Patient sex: F
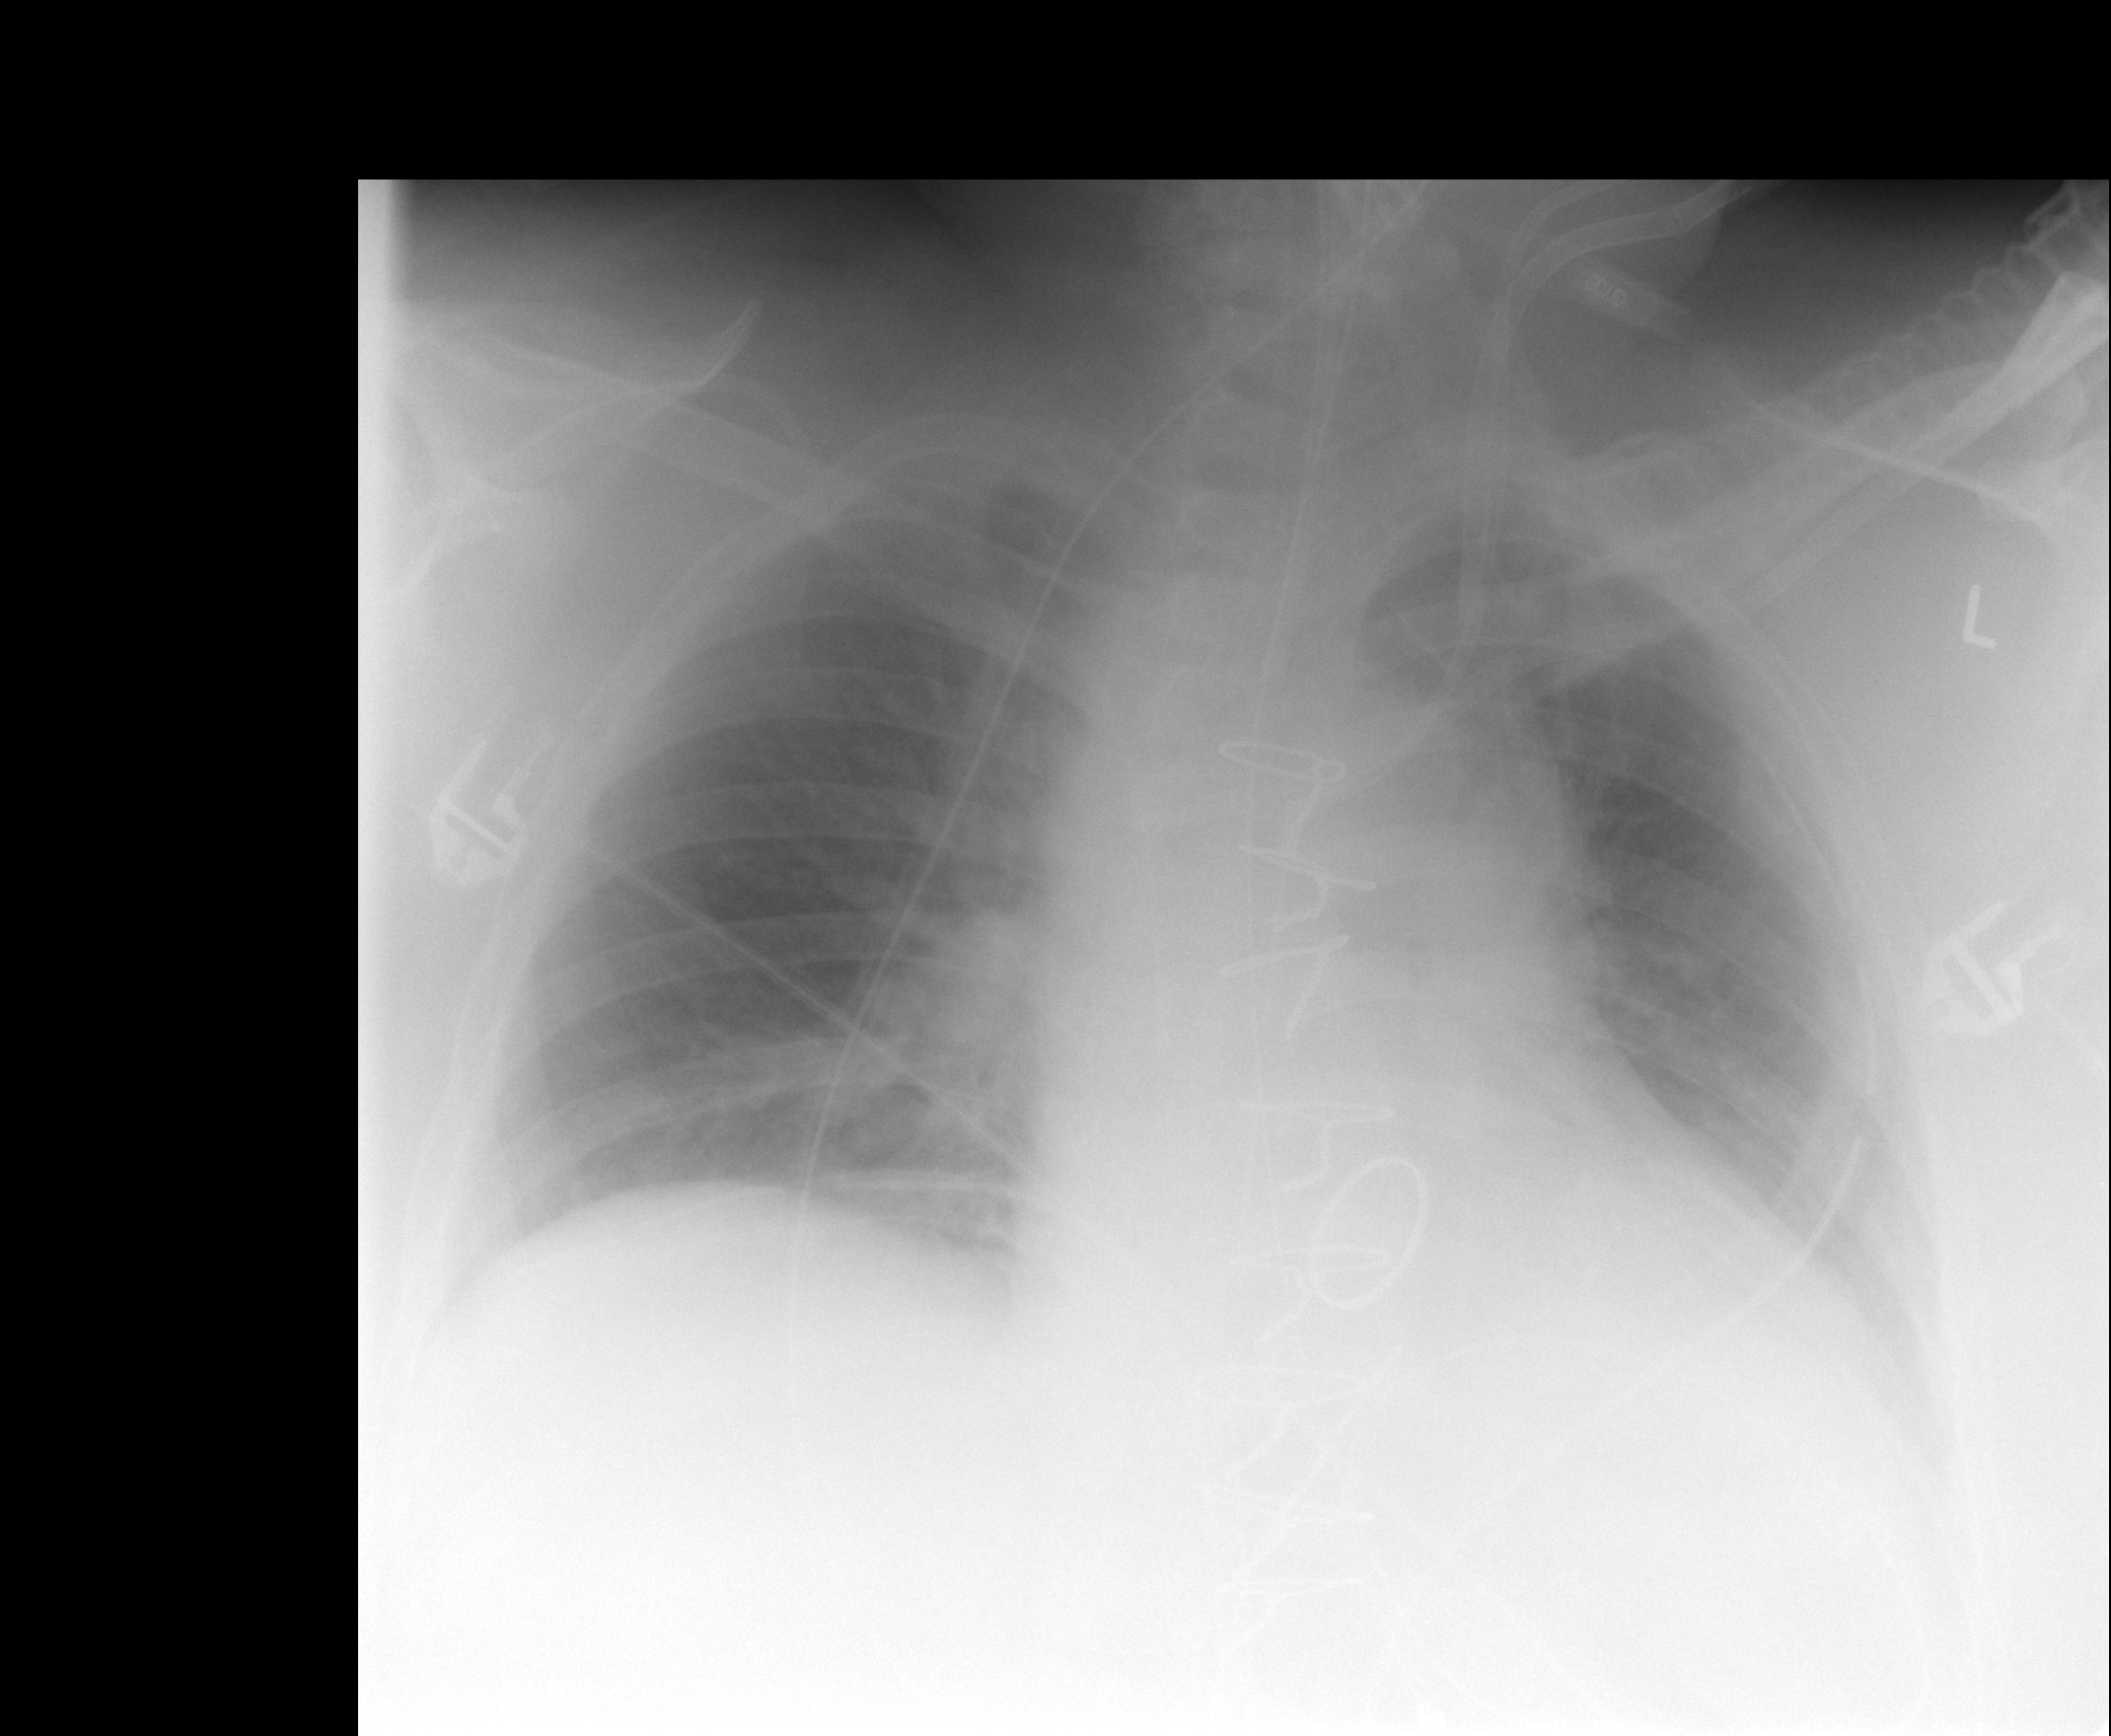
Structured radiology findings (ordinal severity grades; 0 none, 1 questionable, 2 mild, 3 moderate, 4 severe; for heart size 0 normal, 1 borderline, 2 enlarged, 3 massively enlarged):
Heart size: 2
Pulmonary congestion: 2
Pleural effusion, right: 1
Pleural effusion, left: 2
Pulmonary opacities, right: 0
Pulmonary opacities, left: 0
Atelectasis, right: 0
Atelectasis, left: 2